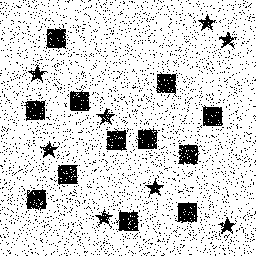
Squares: 12
Triangles: 0
Stars: 8
Total shapes: 20